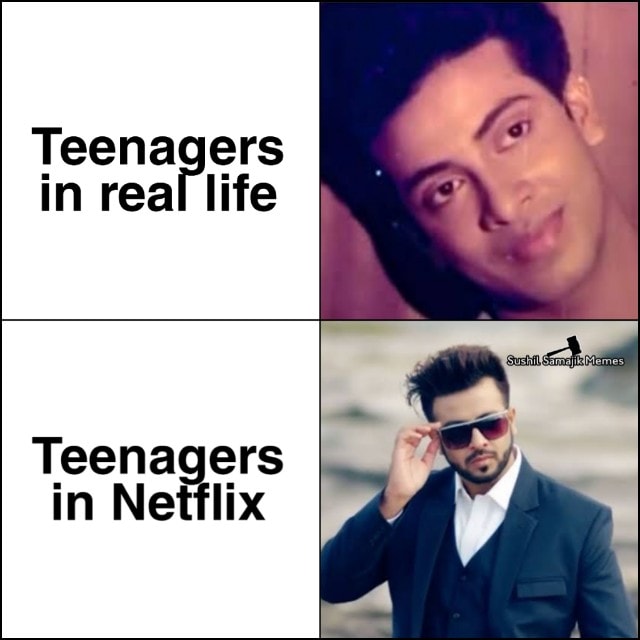
Caption: Teenagers in real life    Tennagers in Netflix
Label: non-hate